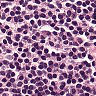
Metastatic tissue present: no